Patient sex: M
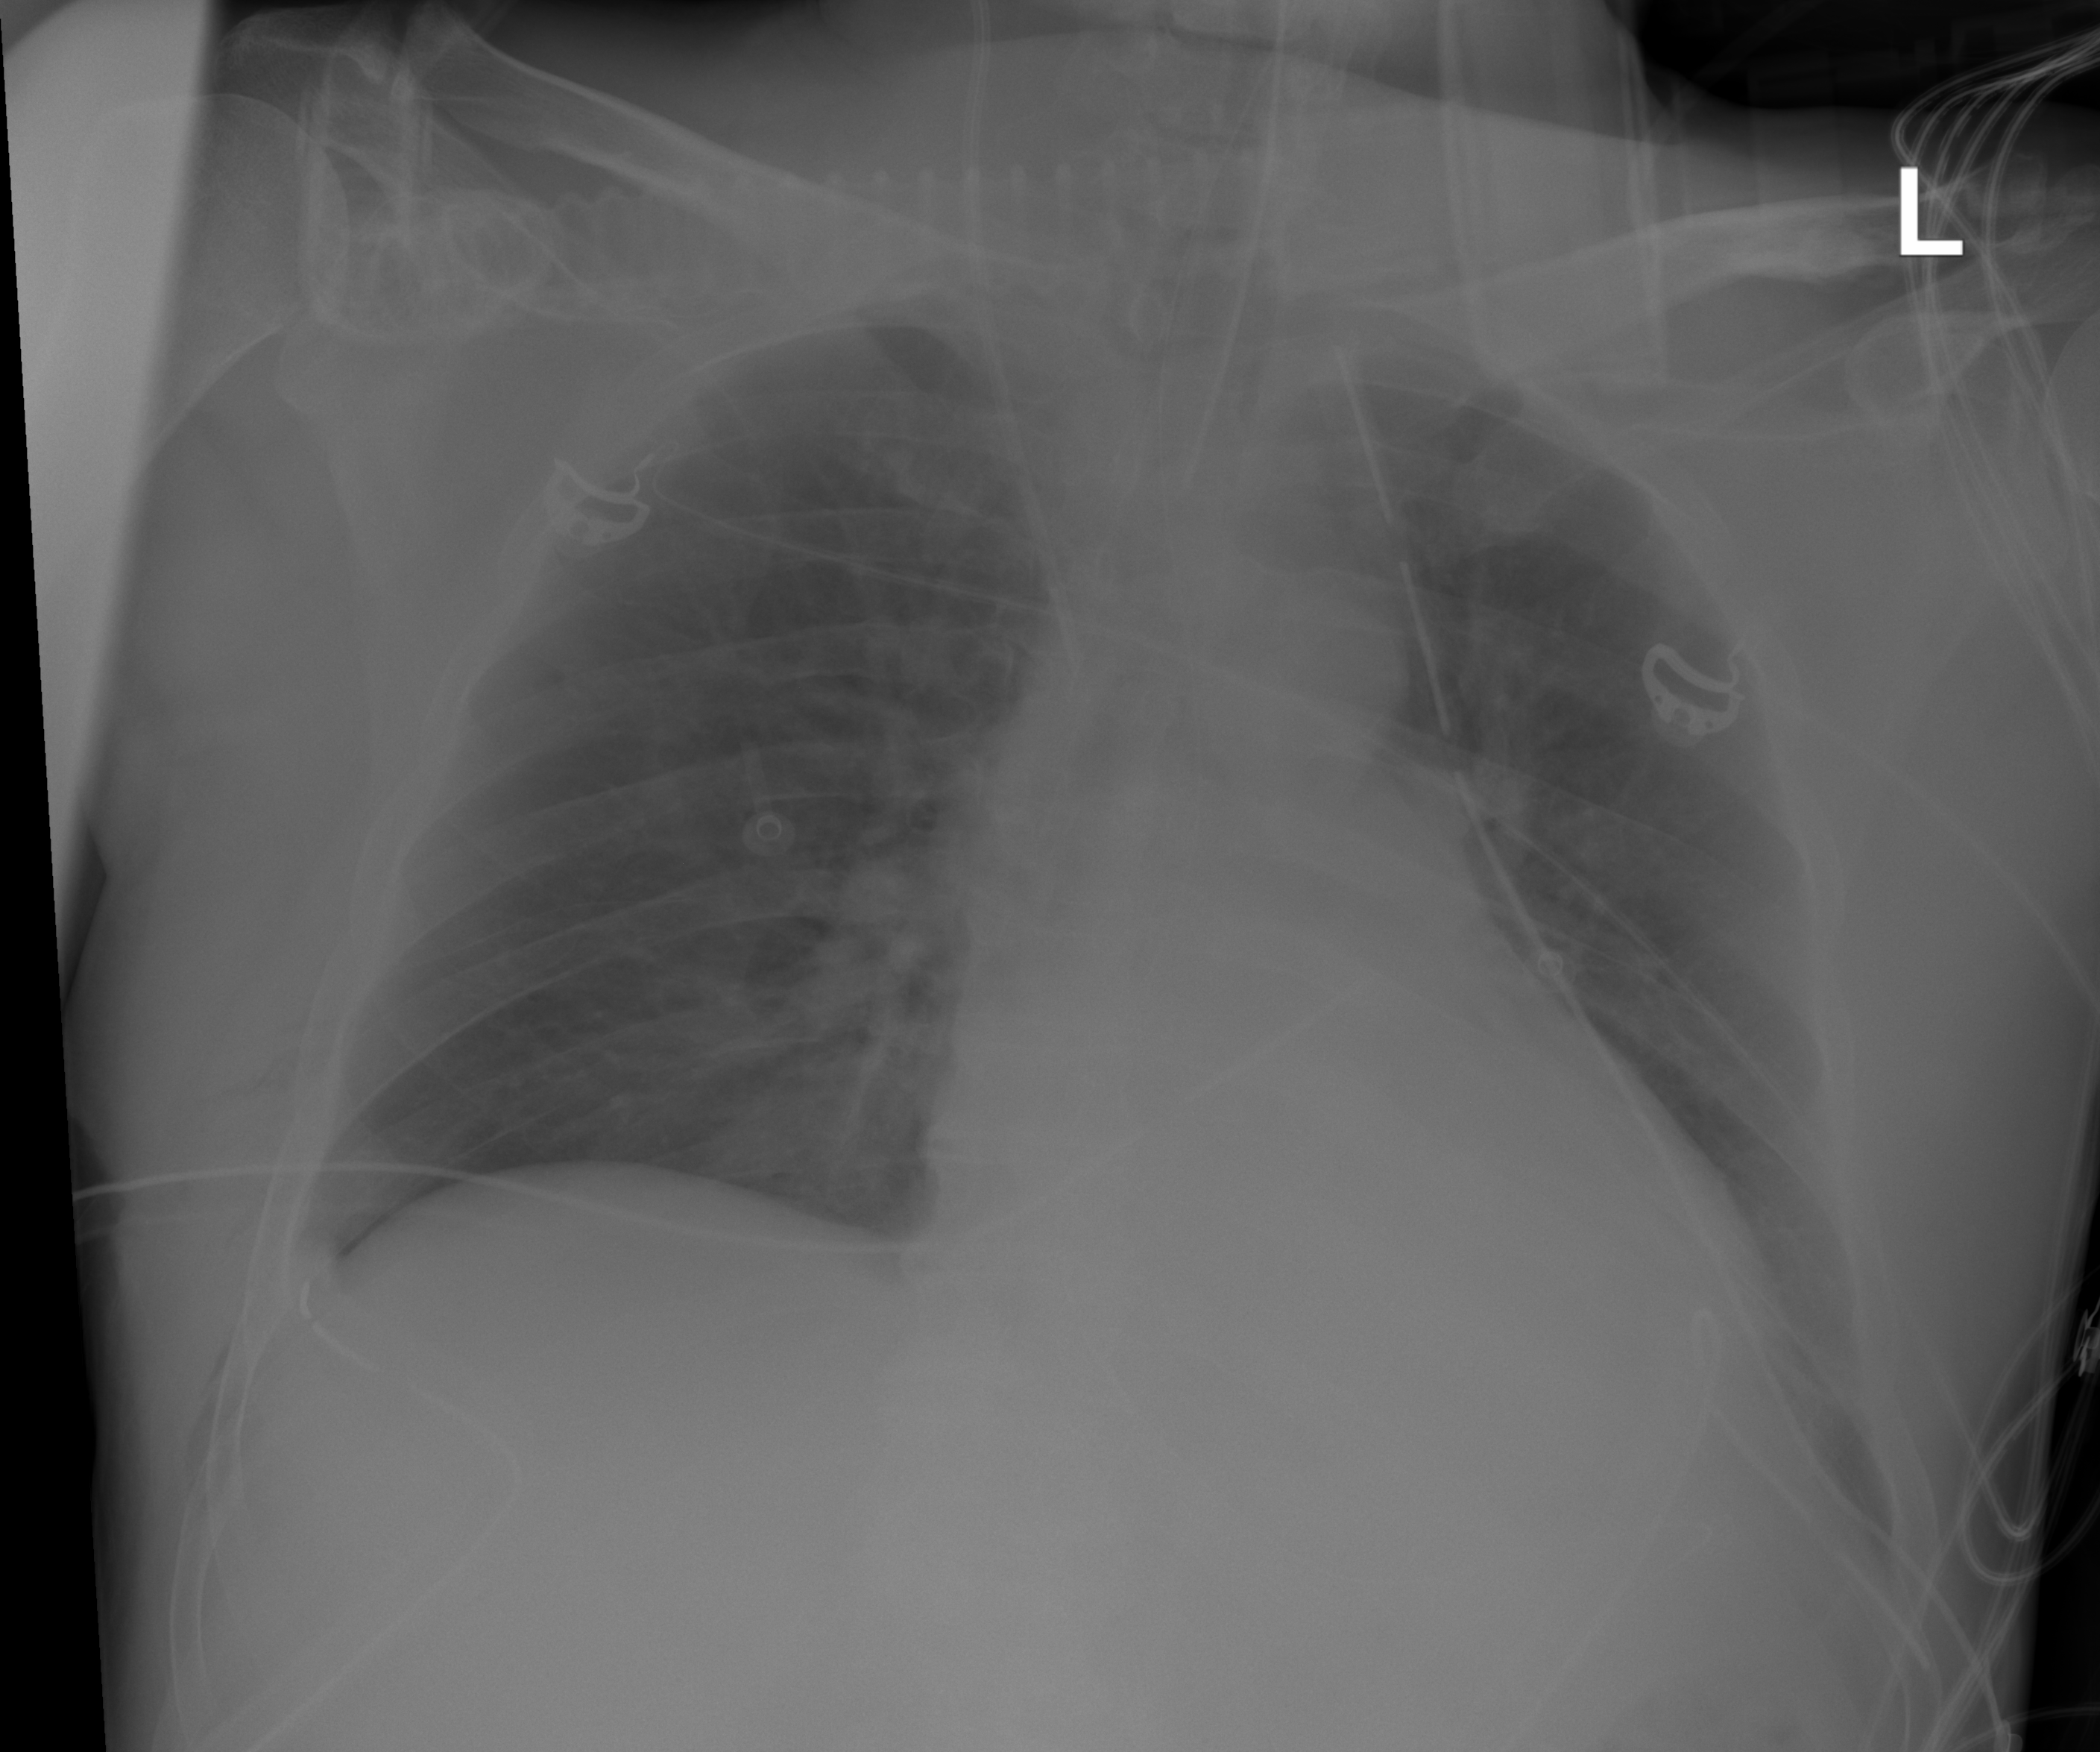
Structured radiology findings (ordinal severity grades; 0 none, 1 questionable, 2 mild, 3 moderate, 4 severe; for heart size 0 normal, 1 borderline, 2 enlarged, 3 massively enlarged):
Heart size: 0
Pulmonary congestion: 0
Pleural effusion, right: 0
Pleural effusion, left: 0
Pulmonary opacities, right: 0
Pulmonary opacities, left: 0
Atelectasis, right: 0
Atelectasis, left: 2